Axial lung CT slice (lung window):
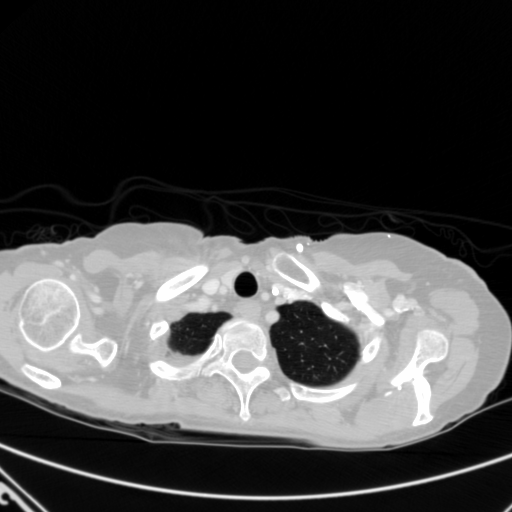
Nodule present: no